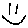
Label: smiley face